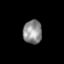
Tissue: prostate
Cell type: Epithelial cells
Senescence score: 0.3503
Nuclear area (px): 432
Mean DAPI intensity: 142.951